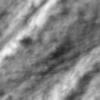
Label: no_change